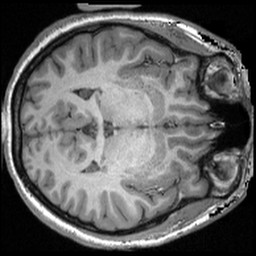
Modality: T1w
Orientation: axial